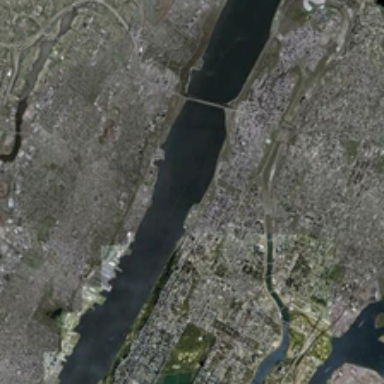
A bridge is above a big river with urban areas in two sides of it .